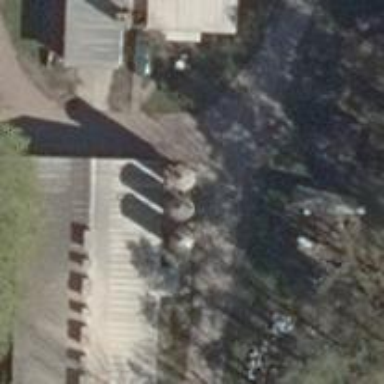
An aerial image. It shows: Silo.